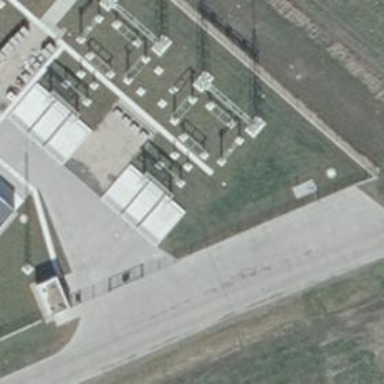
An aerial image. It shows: Power line with 3 cables. The line type is busbar.